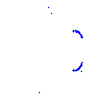
Particle: kaon